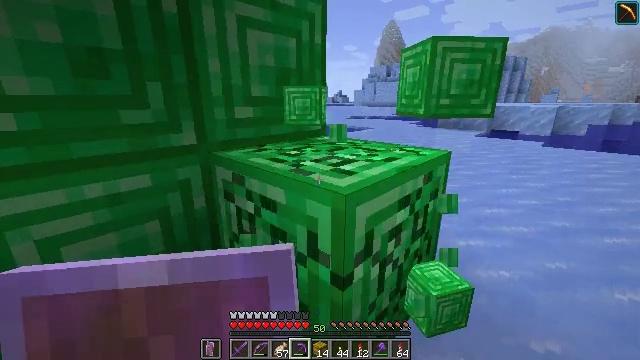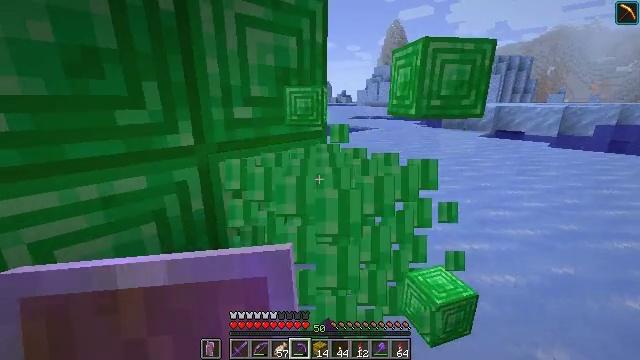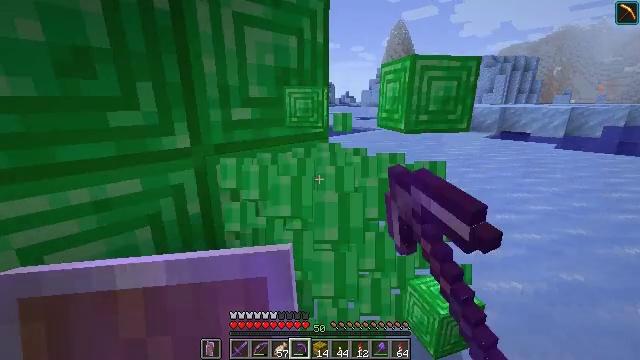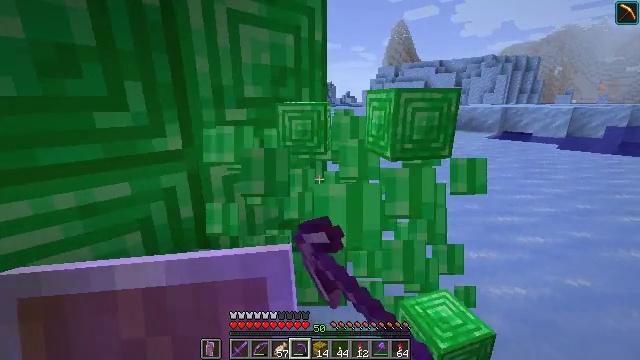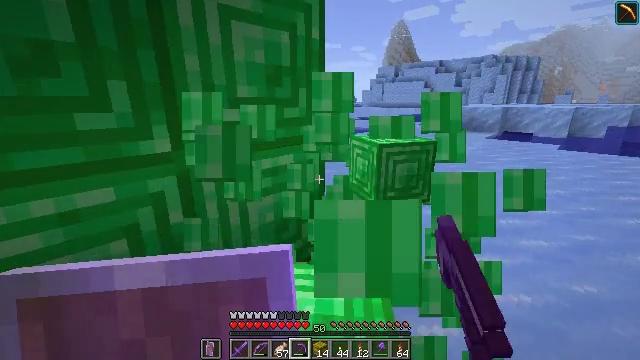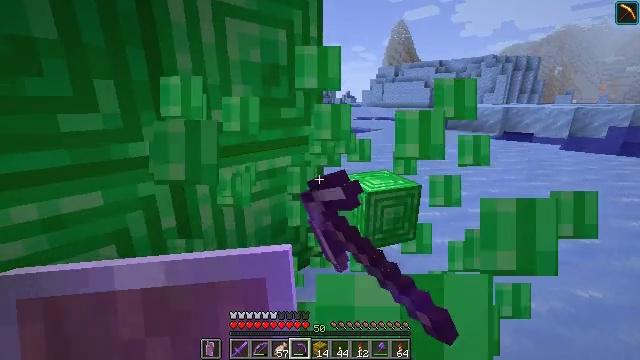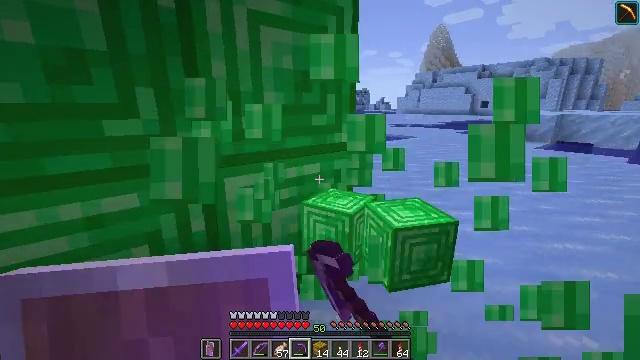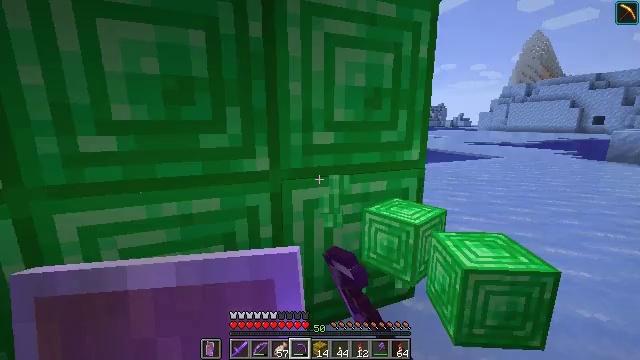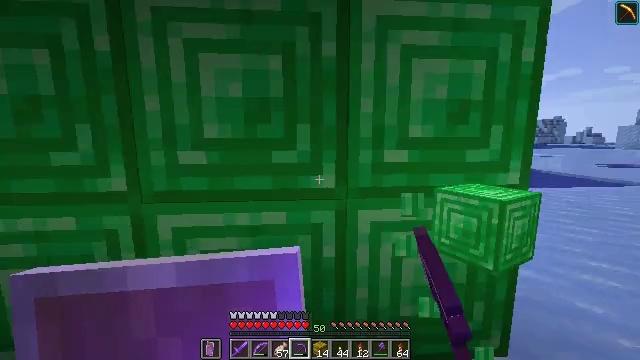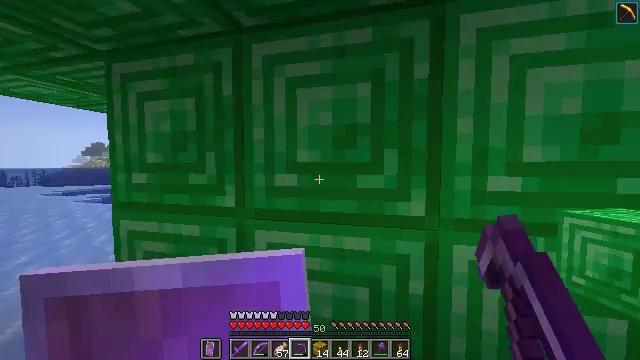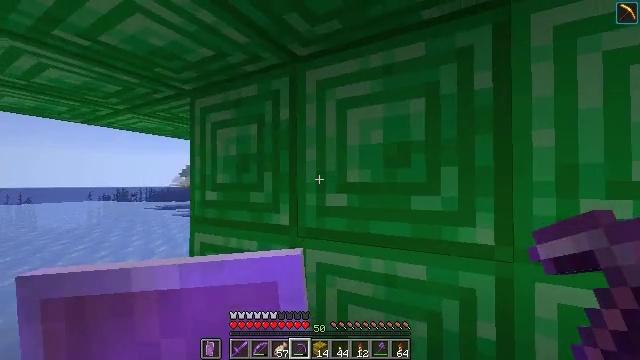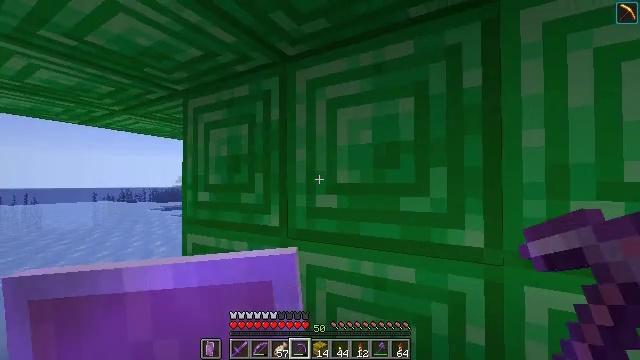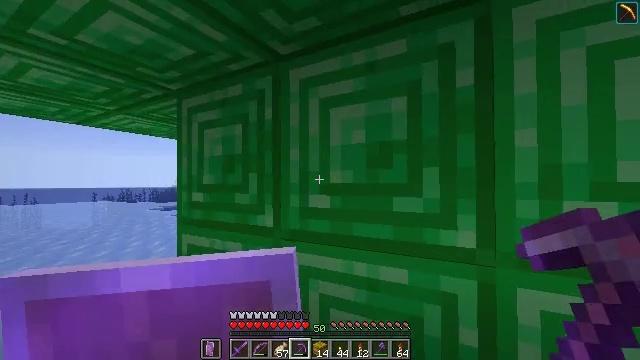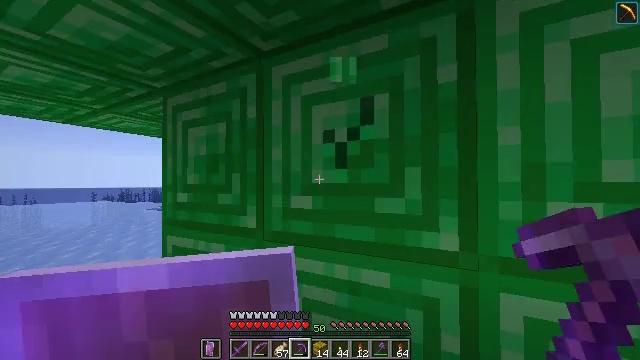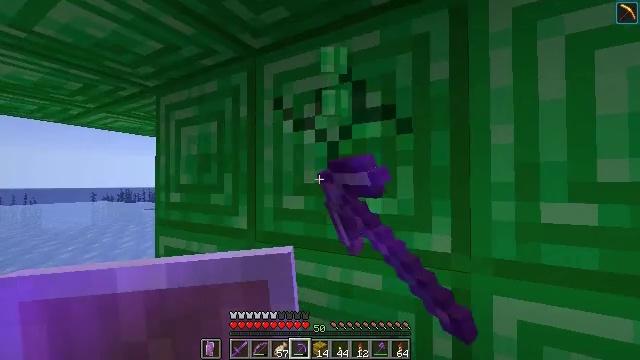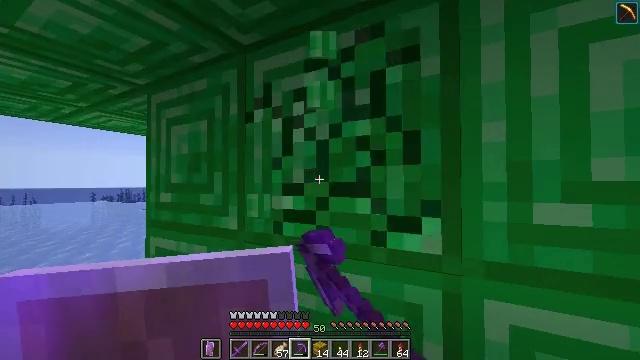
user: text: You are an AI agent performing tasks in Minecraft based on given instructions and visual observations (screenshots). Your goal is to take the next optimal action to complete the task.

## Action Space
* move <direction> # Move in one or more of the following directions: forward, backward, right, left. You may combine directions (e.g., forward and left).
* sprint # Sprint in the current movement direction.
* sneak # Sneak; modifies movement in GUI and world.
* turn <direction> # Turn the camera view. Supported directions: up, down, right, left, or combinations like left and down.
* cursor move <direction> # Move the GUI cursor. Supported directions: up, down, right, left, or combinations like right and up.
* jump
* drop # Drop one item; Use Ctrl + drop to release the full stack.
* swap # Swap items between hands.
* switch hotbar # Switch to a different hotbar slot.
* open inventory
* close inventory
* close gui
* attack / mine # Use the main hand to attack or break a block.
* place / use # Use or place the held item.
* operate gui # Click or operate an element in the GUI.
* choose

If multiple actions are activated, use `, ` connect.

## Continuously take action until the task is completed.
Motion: motion action
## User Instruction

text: Break the emerald block to collect it.
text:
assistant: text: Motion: move forward, sneak, attack / mine
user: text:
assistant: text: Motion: move forward, sneak, attack / mine
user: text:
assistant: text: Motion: move forward, sneak, attack / mine
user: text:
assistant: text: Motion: move forward, sneak, attack / mine
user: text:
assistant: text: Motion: move forward, sneak, attack / mine
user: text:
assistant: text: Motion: move forward, sneak, turn left and up, attack / mine
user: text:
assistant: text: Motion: move forward and move right, sneak, turn left and up
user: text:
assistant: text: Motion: move forward and move right, sneak, turn left and up
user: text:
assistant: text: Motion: move forward and move right, sneak, turn left and up
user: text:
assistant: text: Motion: move forward and move right, sneak, turn left and up
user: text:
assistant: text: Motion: move forward and move right, sneak
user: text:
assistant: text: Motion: move forward and move right, sneak
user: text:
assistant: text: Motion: move forward, sneak, attack / mine
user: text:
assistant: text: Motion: move forward, sneak, attack / mine
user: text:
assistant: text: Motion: sneak, attack / mine
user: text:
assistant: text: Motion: sneak, attack / mine
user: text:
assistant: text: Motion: sneak, attack / mine
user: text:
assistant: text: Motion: sneak, attack / mine
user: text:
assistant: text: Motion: sneak, attack / mine
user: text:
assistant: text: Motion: sneak, attack / mine
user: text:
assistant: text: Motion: sneak, attack / mine
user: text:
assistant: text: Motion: sneak, attack / mine
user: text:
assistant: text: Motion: sneak, turn right, attack / mine
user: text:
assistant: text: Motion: sneak, turn right and down, attack / mine
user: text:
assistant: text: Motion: move right, sneak, turn right and up, attack / mine
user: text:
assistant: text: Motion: move right, sneak, attack / mine
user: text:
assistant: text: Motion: move right, sneak, attack / mine
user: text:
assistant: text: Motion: move right, sneak, turn left, attack / mine
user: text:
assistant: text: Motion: sneak, turn left, attack / mine
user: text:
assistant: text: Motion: sneak, turn left, attack / mine